Field crop: maize
Growth stage: 2
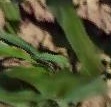
Species: maize